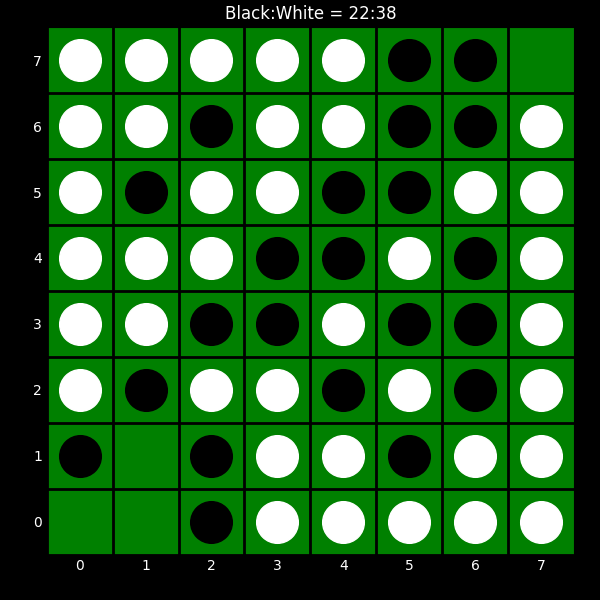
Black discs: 22
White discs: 38